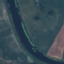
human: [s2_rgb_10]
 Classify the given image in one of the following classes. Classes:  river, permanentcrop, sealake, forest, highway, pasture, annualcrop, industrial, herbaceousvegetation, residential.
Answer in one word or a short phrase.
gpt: River